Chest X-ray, PA view. Patient: 66 years old, sex M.
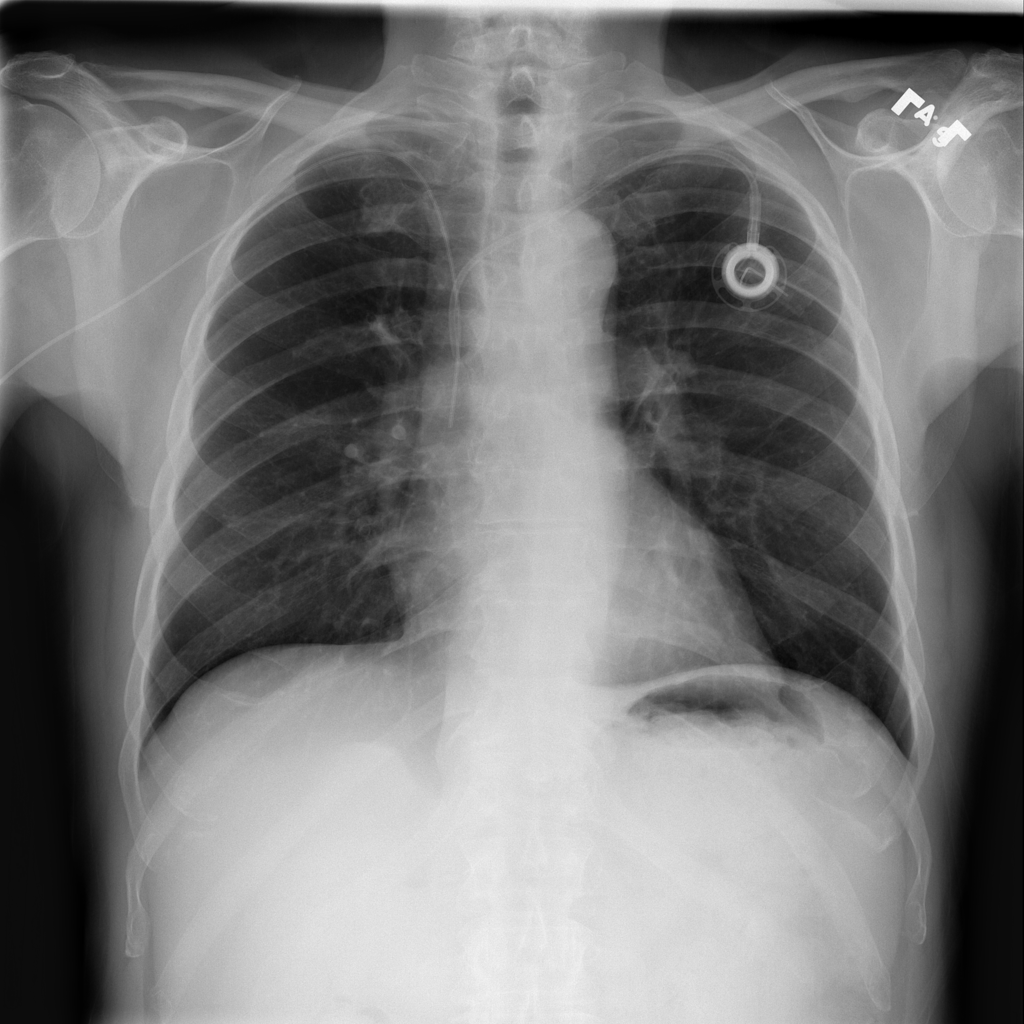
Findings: No Finding